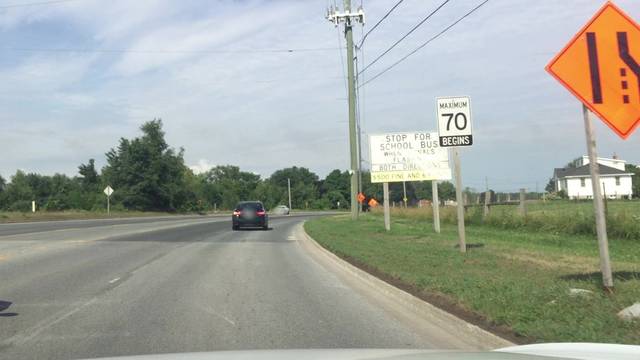
Region: Canada
Coordinates: 43.913, -78.777